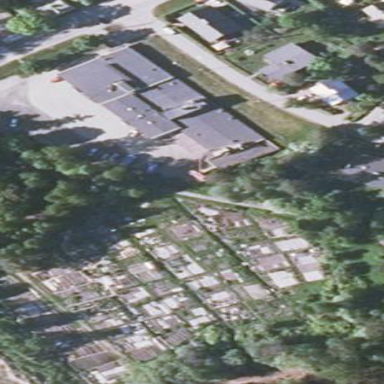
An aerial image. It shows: Allotments area.